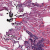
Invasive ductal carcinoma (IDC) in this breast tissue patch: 1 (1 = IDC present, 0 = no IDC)